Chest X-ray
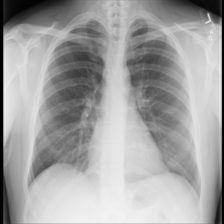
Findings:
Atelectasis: negative
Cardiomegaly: negative
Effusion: negative
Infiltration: negative
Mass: negative
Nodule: negative
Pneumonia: negative
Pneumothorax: negative
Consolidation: negative
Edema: negative
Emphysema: negative
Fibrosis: negative
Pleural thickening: negative
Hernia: negative